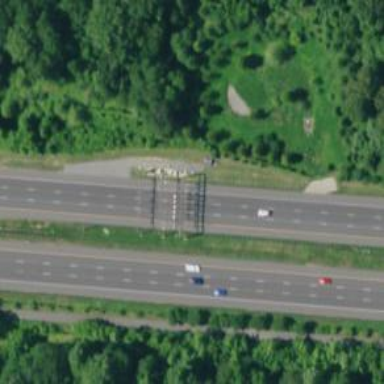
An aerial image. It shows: Toll gantry on the road.